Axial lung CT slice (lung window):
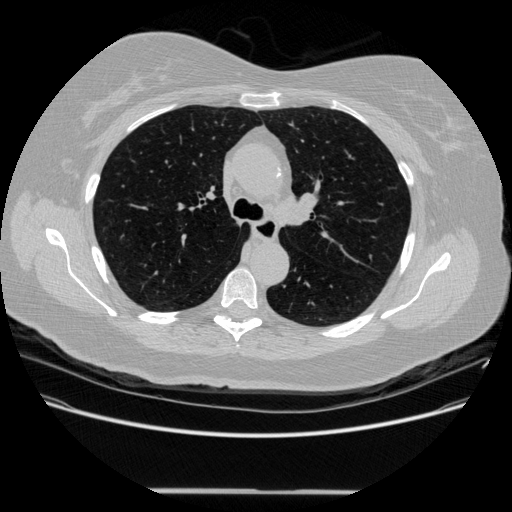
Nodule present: no